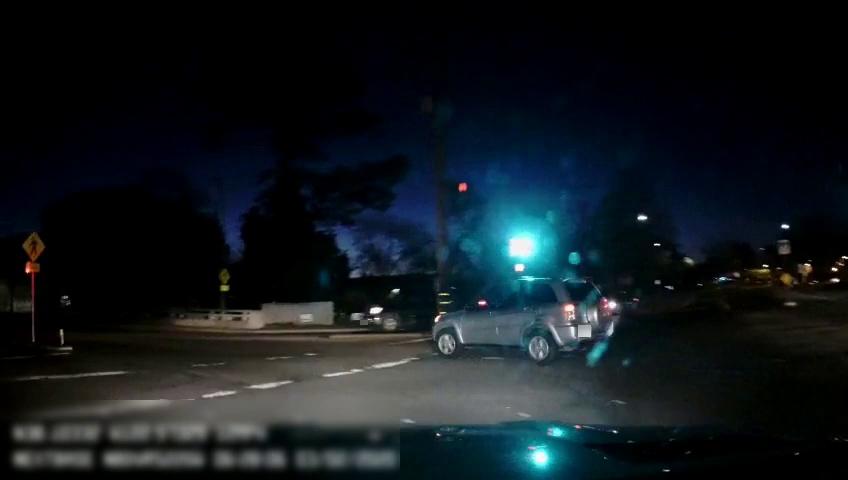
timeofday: Night
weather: Cloudy
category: Drivable Space
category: Vehicles | SUV
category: Vehicles | SUV
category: Vehicles | Car
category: Traffic | Lights
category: Traffic | Lights
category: Traffic | Signs
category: Traffic | Signs
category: Traffic | Signs
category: Traffic | Signs